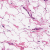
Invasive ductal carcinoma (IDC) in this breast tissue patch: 0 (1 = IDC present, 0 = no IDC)